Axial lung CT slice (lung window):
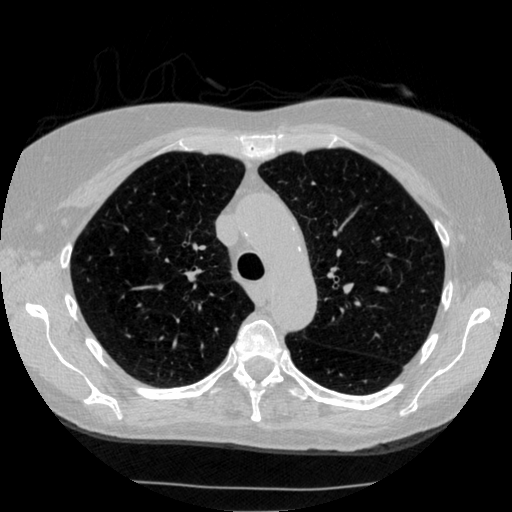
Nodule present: no